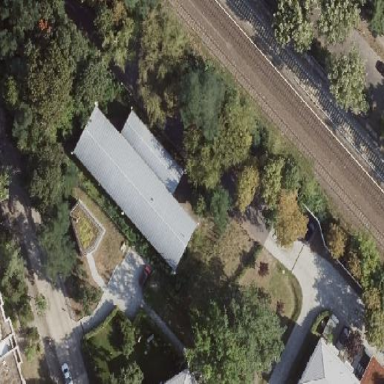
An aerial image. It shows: Traction substation.